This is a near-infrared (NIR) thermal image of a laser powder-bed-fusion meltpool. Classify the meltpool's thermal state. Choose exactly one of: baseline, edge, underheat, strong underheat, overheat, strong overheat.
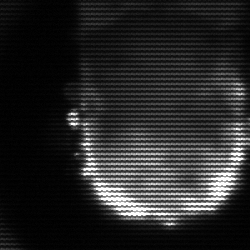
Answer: baseline